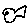
Label: fish